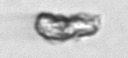
Label: detritus_transparent